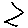
Label: zigzag